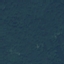
Land use / land cover: Forest